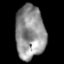
Tissue: lung
Cell type: Epithelial cells
Senescence score: 0.1659
Nuclear area (px): 1557
Mean DAPI intensity: 144.394